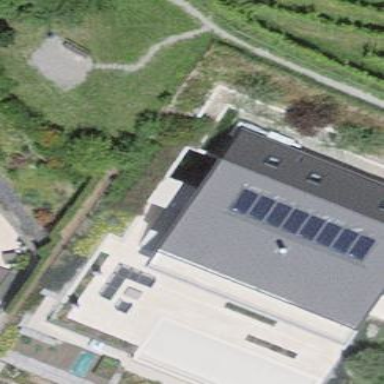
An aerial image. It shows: Detached building.